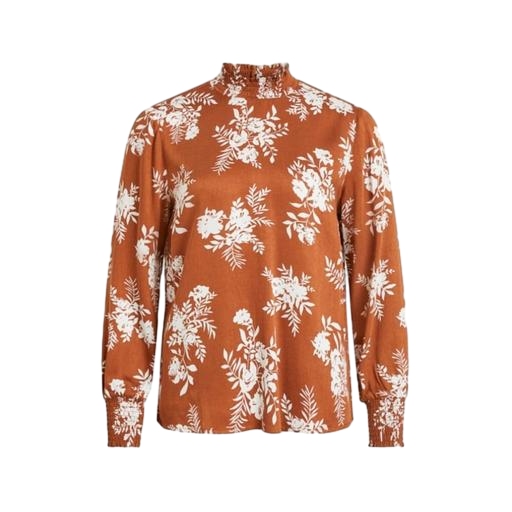
multicolor vero moda rust high neck blouse, multicolor vila rust lace insert blouse, high-neck blouse, white background